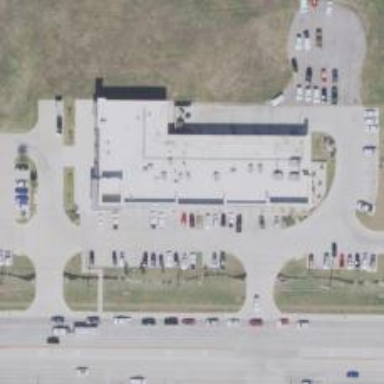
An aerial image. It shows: Healthcare clinic is depicted in the image.